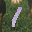
Label: 1